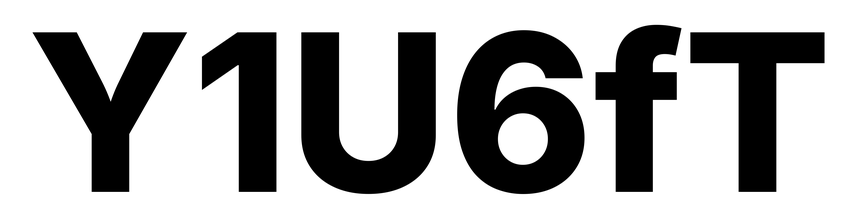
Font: Inter_ExtraBold